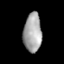
Tissue: lung
Cell type: Epithelial cells
Senescence score: 0.1942
Nuclear area (px): 688
Mean DAPI intensity: 165.198